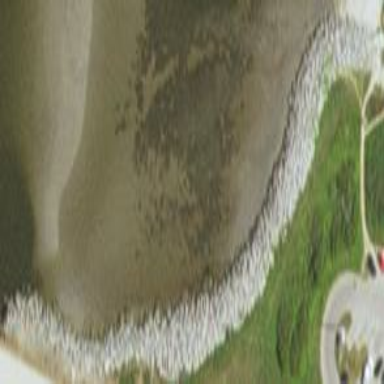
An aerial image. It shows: Breakwater structure.